Field crop: tomato
Growth stage: 2
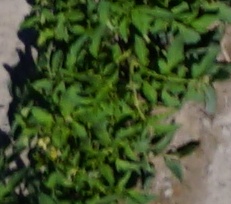
Species: tomato